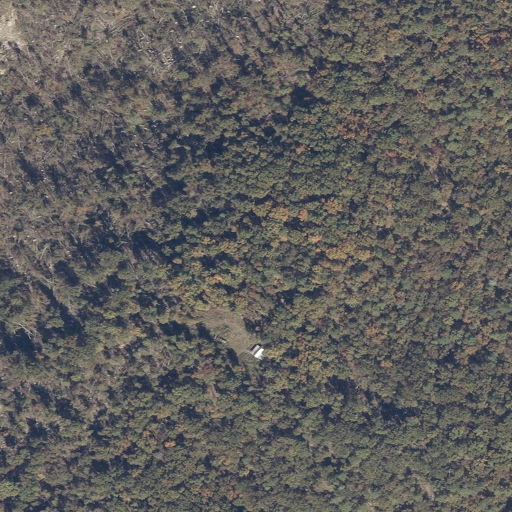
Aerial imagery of mountains in Alabama named Big Pine Hills containing deciduous forest, grassland, mixed forest, and evergreen forest